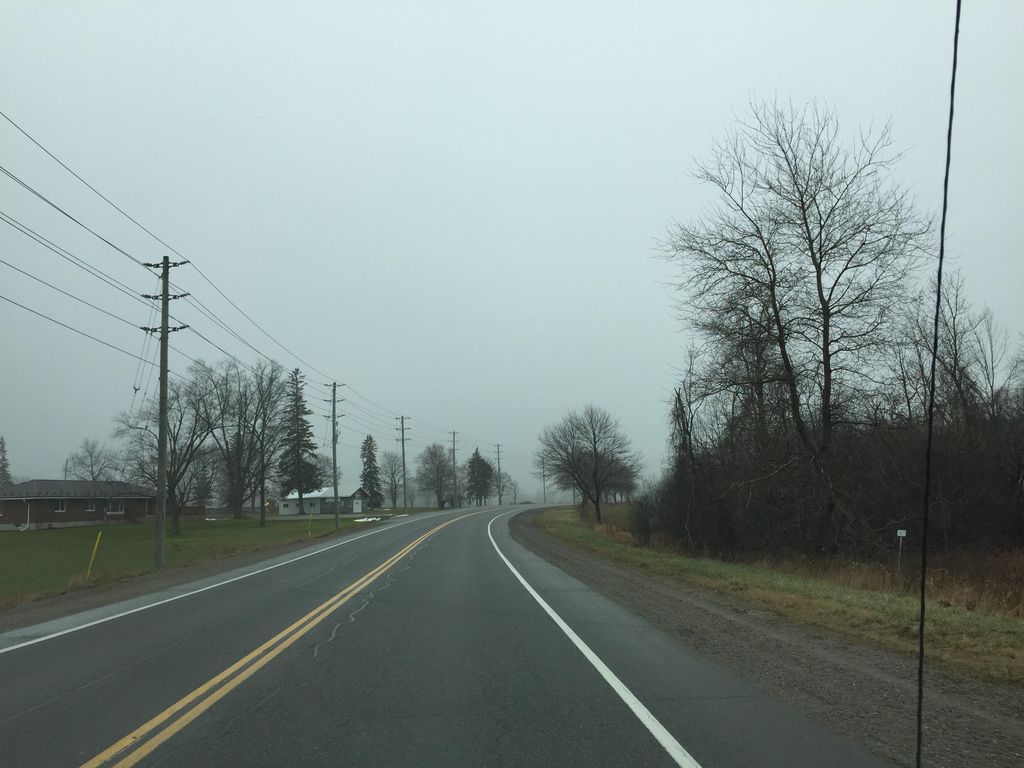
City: kitchener-waterloo